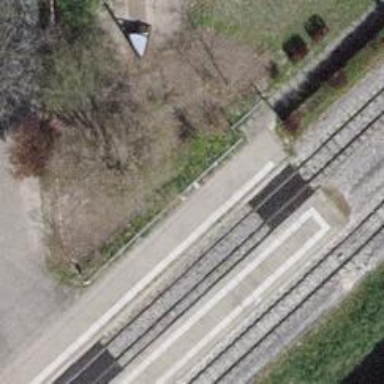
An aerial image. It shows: Brown bench.